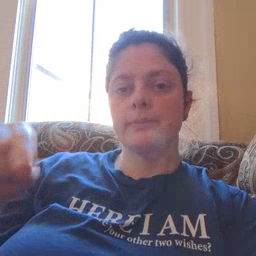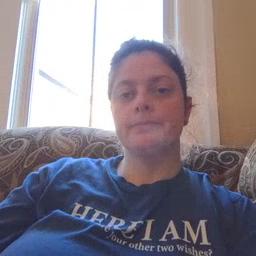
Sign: pen